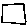
Label: square